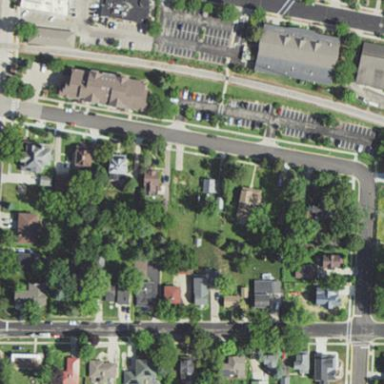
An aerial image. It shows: Residential area within neighborhood.